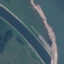
Label: River